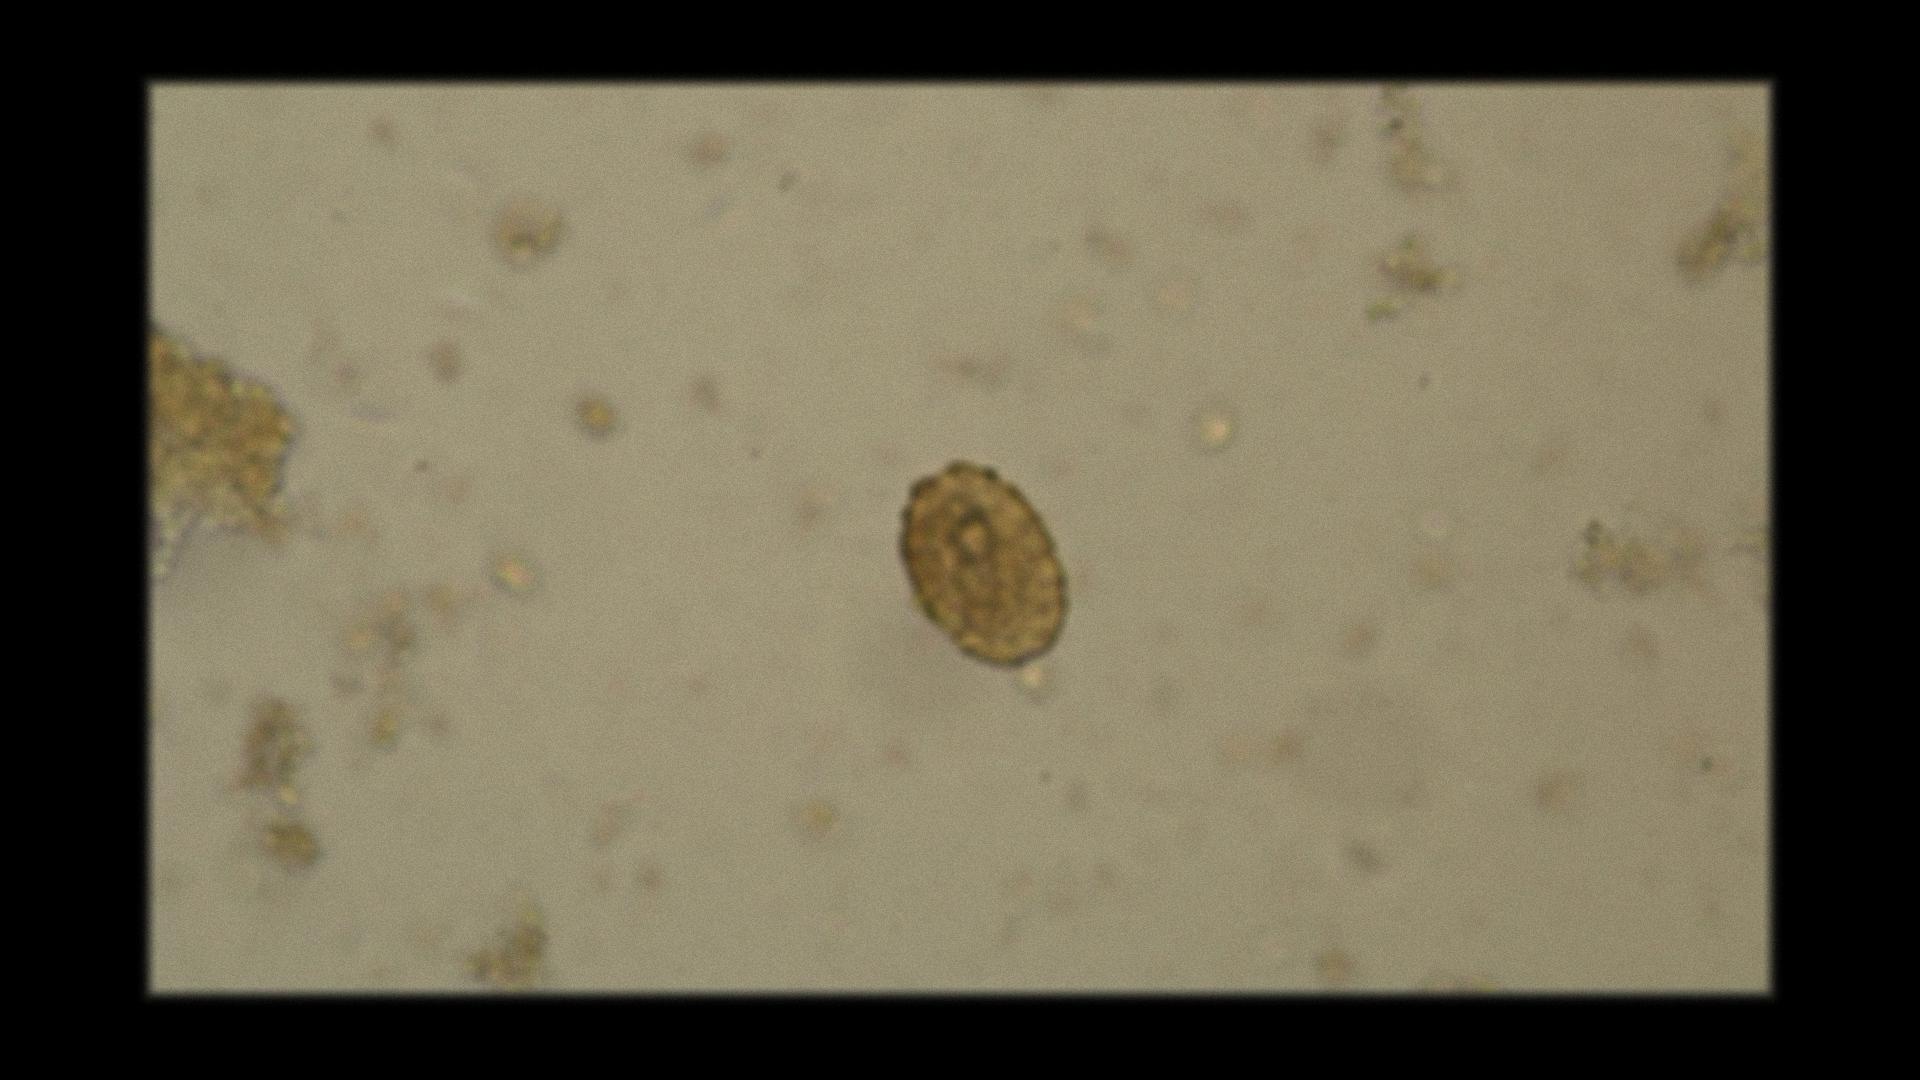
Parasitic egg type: Ascaris lumbricoides